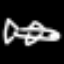
Label: airplane